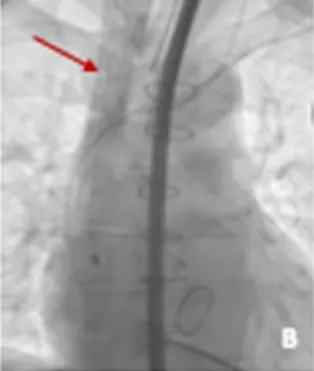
VA ECMO. Venous cannula (23 F) in right internal jugular vein.
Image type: radiology (x_ray)